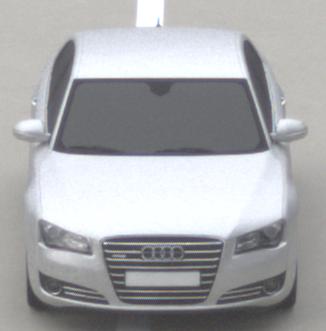
Make: Audi
Model: A8 D4
Model produced from: 2009
Model produced until: 2017
Doors: 4
Color: white
Road condition: dry road
Daytime: morning or afternoon
Contrast: low contrast